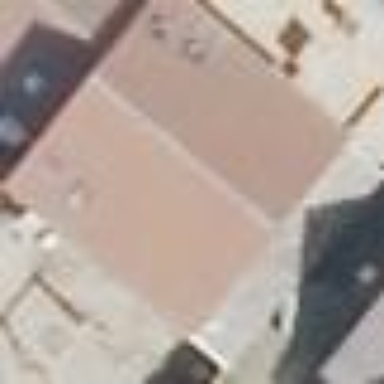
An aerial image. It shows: Building.